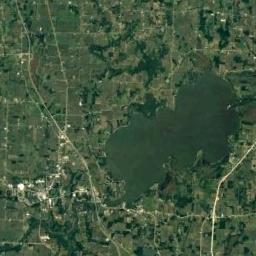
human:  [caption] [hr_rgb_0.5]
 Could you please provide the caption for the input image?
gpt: There are many green farmlands around the lakes .